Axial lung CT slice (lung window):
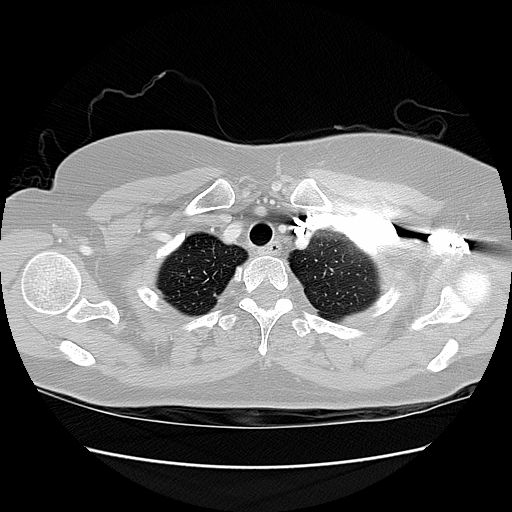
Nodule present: no